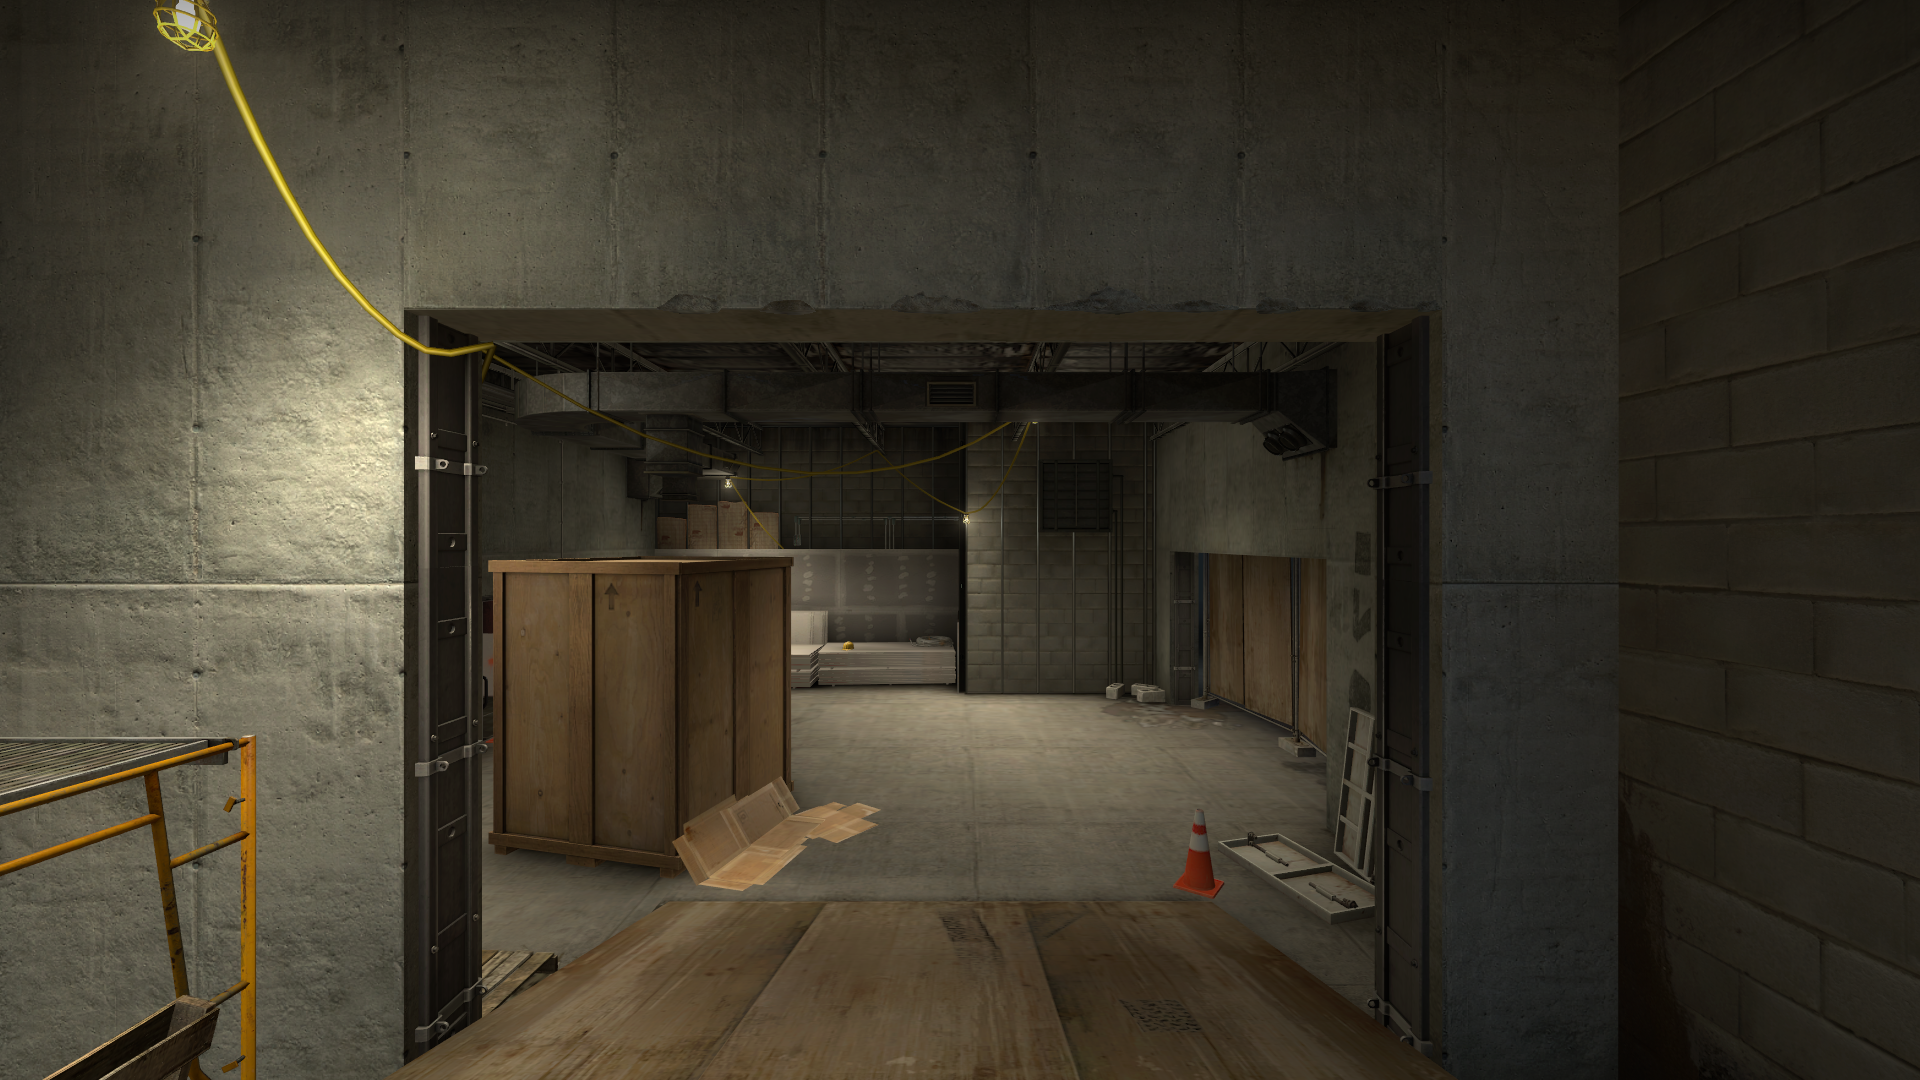
Map: de_vertigo